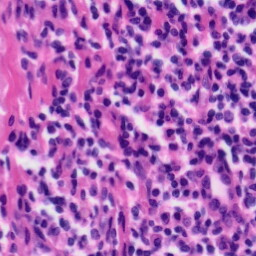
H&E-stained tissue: Tonsil